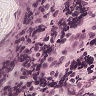
Metastatic tissue present: no